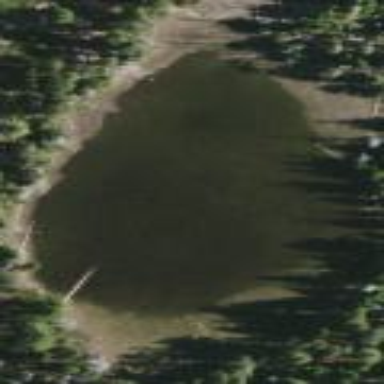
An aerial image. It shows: Serene lake surrounded by nature.